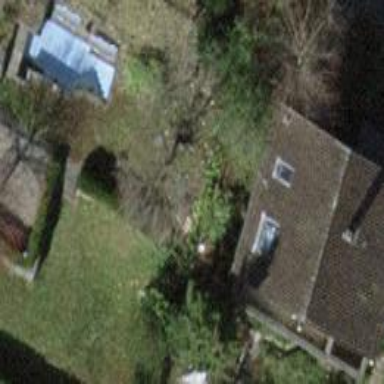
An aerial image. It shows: Detached building.